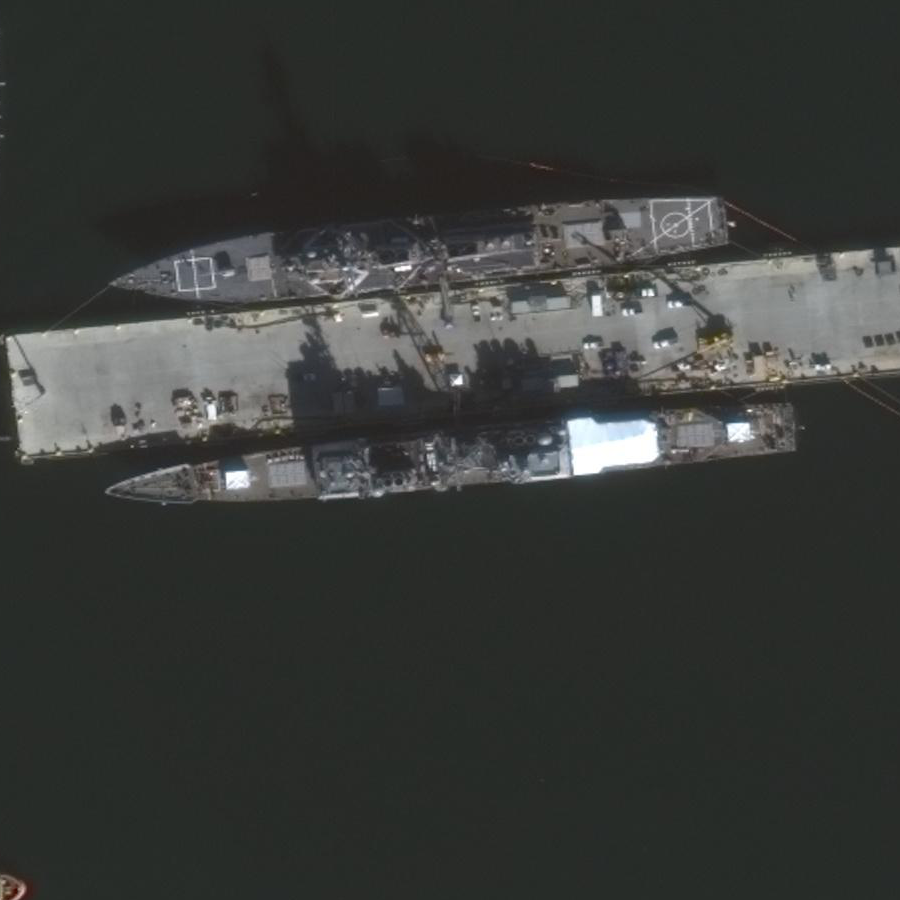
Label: cruiser